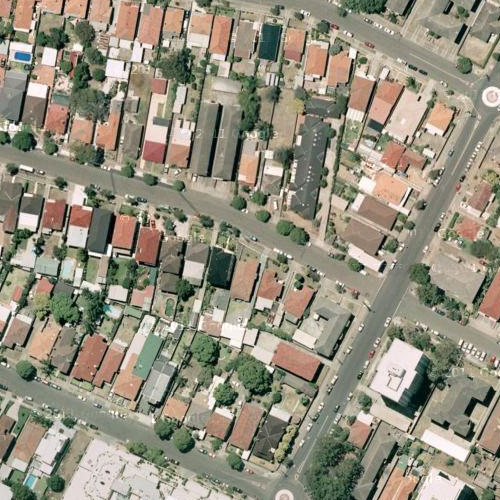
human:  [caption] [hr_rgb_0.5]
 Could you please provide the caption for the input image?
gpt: A residential area with many houses arranged in lines and some roads go across this area .

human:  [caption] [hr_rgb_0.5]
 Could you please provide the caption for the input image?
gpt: A dense residential area with lots of houses arranged in lines while some roads go across .

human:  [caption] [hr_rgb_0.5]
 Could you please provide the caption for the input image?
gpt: This is a residential area with lots of houses arranged in lines .

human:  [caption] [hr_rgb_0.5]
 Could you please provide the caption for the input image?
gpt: Many houses arranged in lines with some roads go through this area .

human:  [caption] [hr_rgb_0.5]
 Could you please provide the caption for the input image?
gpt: Lots of houses with lots of houses arranged in lines and some roads go across this area .